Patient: sex M, age 57
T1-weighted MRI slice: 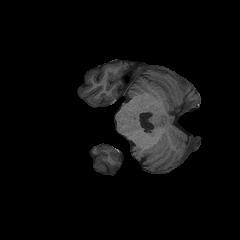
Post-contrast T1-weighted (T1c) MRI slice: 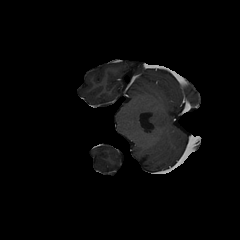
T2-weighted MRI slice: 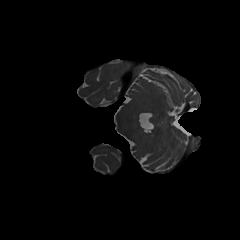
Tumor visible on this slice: no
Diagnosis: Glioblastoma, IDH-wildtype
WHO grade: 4